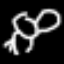
Label: frog